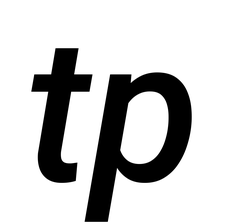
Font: Roboto-Italic_Medium_Italic